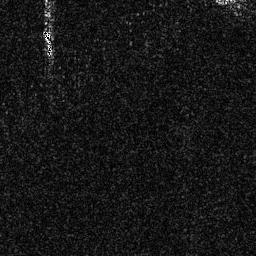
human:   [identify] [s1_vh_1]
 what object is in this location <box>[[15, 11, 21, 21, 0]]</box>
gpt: <ref>1 small ship at the top left</ref>